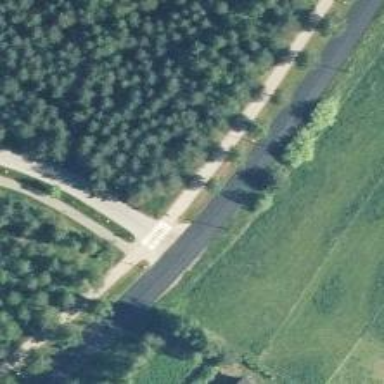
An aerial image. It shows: Secondary road with asphalt surface.